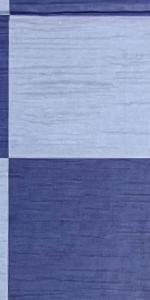
Label: Empty